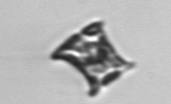
Label: Eucampia